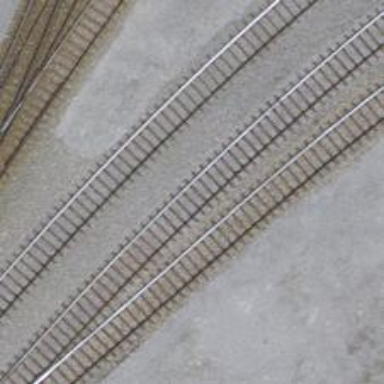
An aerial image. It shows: Single-track railway spur.